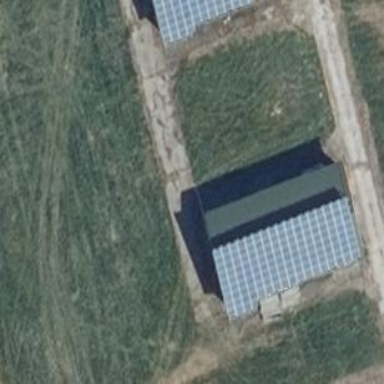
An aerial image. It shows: Building equipped with small solar photovoltaic panel for electricity generation.